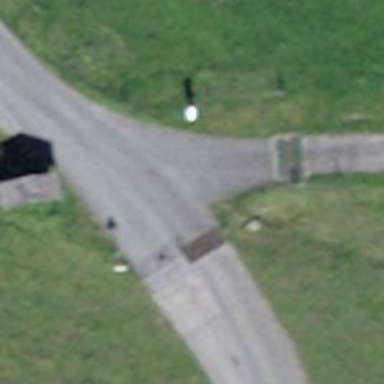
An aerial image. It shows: Bus stop with platform for public transport.